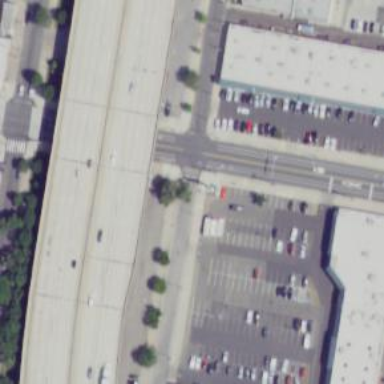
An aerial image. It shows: Parking area.